Question: I'm using Emacs 24; I've installed the theme, which is great, except I cannot see the selection highlight easily with the highlight color provided by :

By color, I mean the color of text that I've selected by setting a mark ('C-space' and moving the cursor to select text).
For the life of me, I cannot figure out how to change it. I've tried changing every combination of 'highlight', 'selection', etc.. that I can think of in 'zenburn-theme.el', but nothing seems to change it.
**For sanity's sake, I've tried changing other colors in the theme to make sure Emacs is loading the file properly - it is - those changes work.*
I would have especially thought that changing 'highlight' would work, but no customizations to the 'highlight' line seem to work:
'''
;;;; Built-in
;;;;; basic coloring
...
'(highlight ((t (:background ,zenburn-bg-05 :foreground ,zenburn-yellow))))
'''
How can I change the selection color?
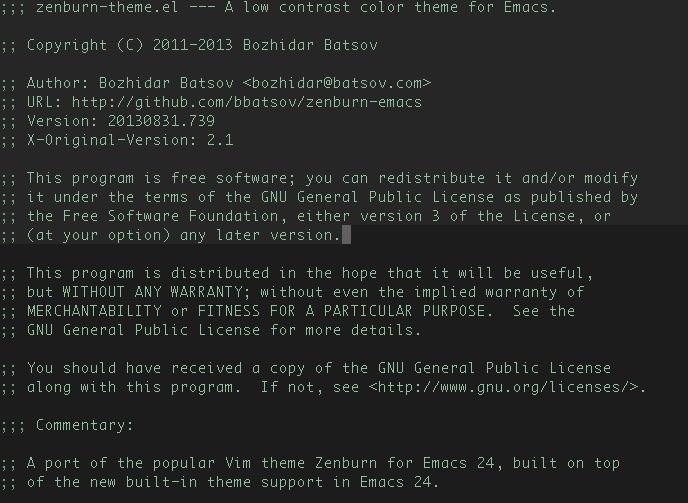
Answer: What you're looking for is the 'region' face. For example:
'''
(set-face-attribute 'region nil :background "#666")
'''